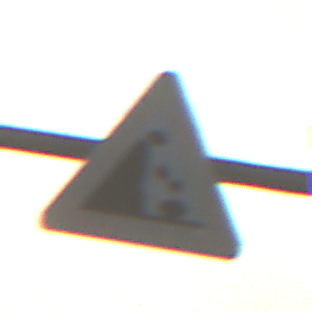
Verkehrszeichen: SteinschlagLinks
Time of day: SunriseSunset
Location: Outdoor (Nature)
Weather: PartlyCloudy
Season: NotSpecified
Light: Natural